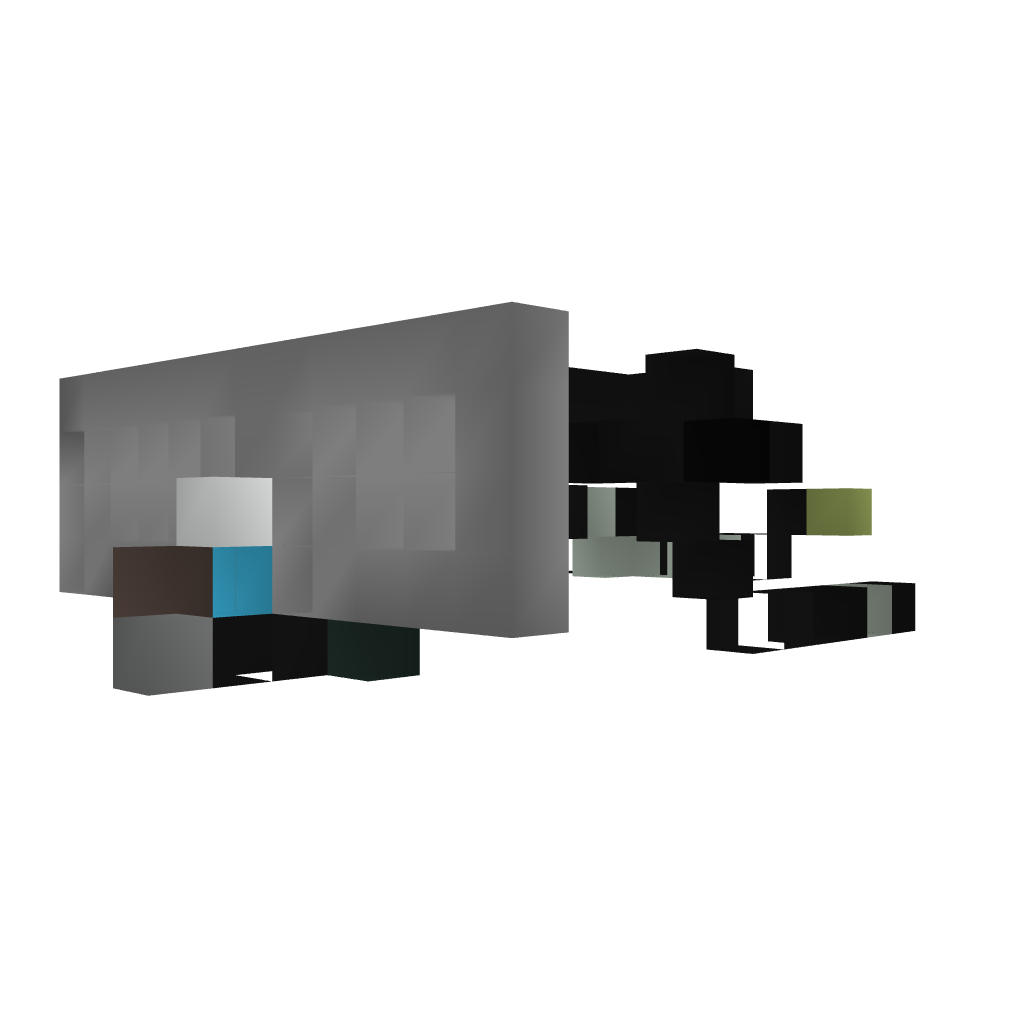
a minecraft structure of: Nazi Zombies Quick Revive